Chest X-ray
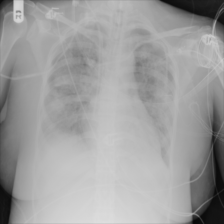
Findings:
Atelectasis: negative
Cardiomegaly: negative
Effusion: negative
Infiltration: positive
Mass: negative
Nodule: negative
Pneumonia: negative
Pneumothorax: negative
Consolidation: negative
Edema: negative
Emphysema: negative
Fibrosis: negative
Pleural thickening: negative
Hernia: negative